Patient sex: M
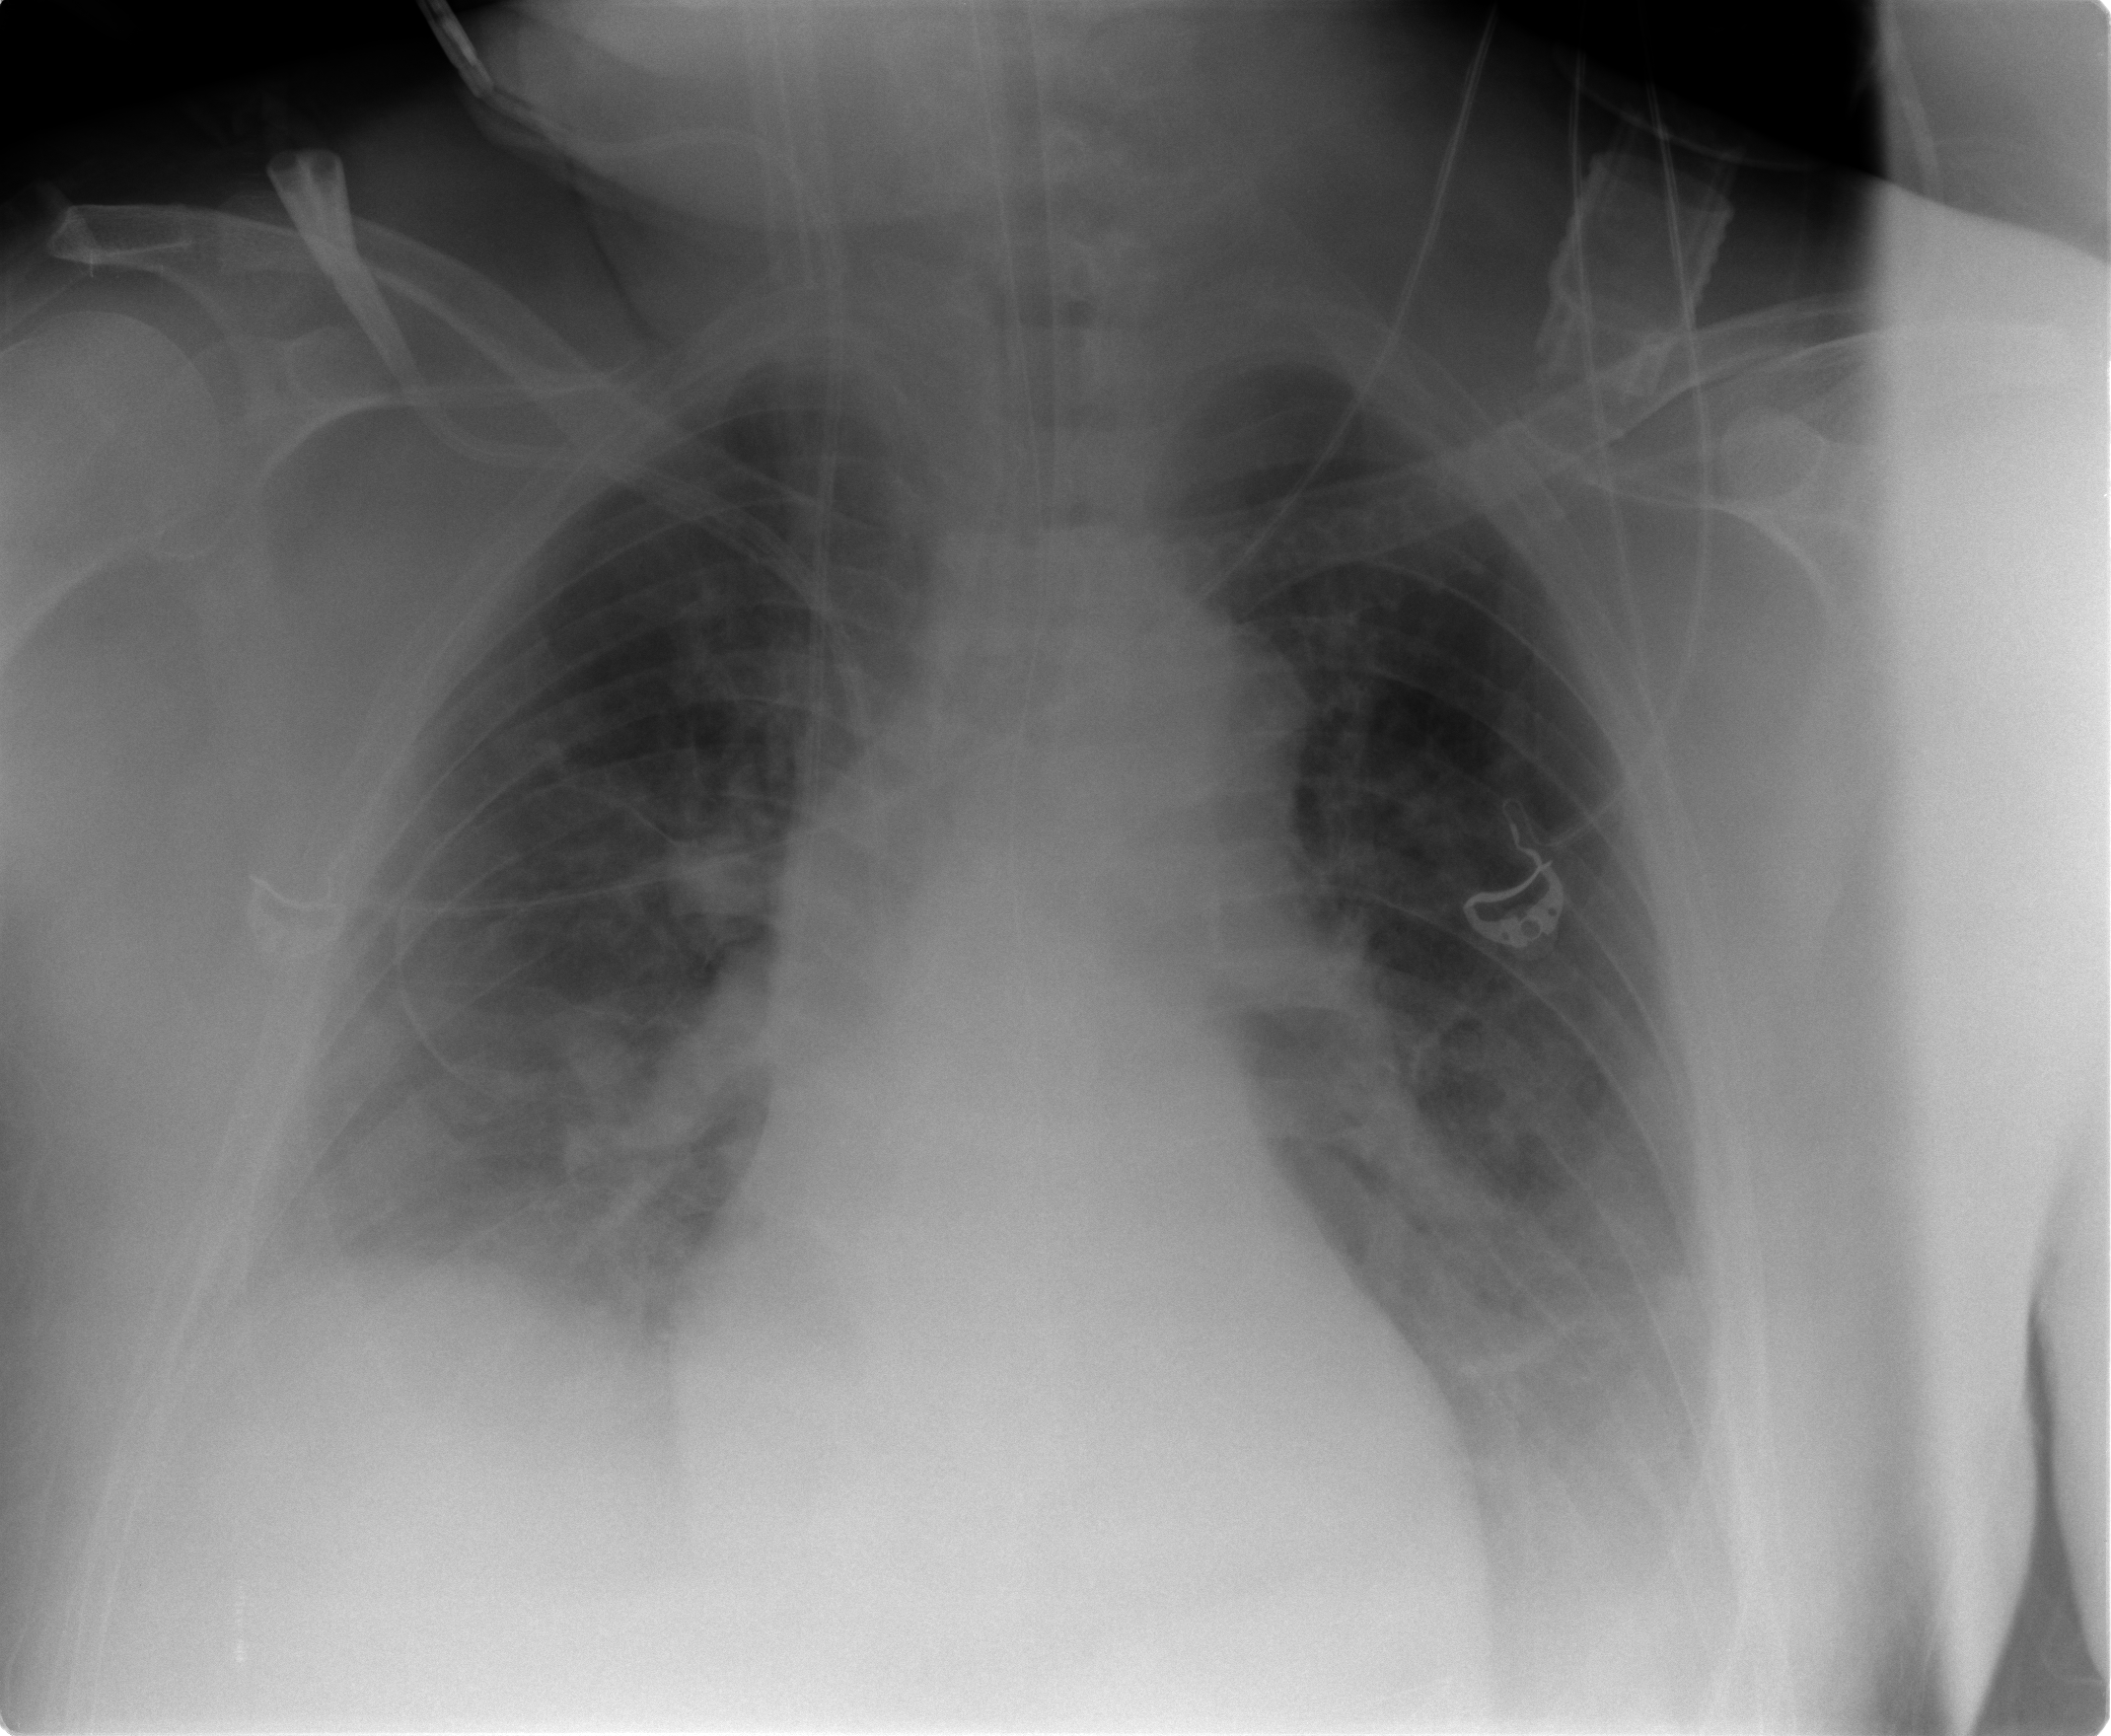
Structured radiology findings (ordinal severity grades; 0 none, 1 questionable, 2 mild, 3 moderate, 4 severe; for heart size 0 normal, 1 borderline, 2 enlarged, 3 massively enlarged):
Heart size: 0
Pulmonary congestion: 2
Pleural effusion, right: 2
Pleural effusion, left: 2
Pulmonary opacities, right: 3
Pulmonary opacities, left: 2
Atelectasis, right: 2
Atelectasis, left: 2